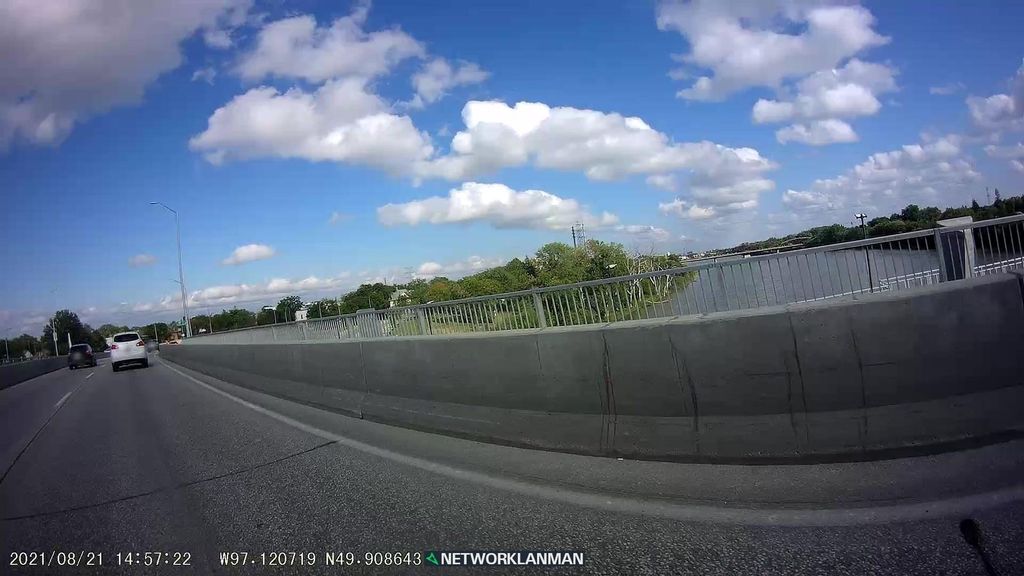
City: winnipeg